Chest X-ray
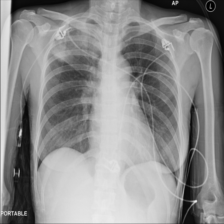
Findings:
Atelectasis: negative
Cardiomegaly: negative
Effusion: negative
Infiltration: negative
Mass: negative
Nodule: negative
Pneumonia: negative
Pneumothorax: negative
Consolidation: negative
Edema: negative
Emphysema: negative
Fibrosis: negative
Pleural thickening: negative
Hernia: negative